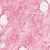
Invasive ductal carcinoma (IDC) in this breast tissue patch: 0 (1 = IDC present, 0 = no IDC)